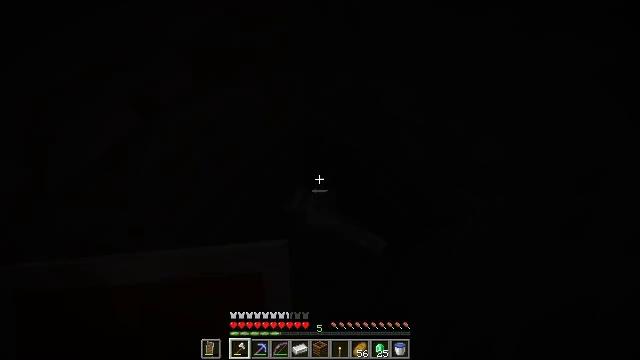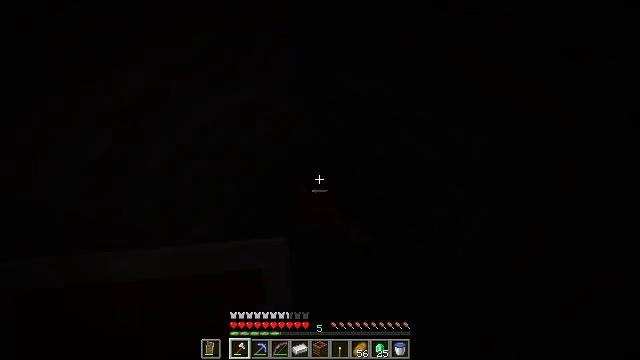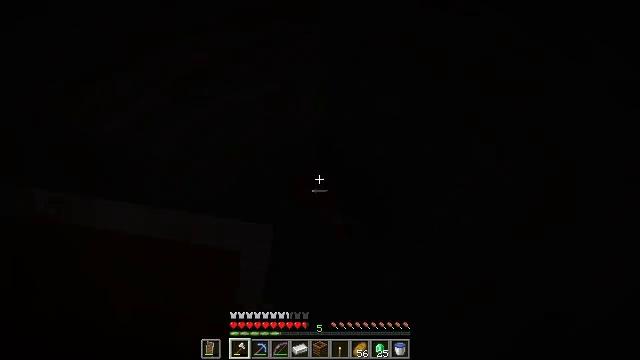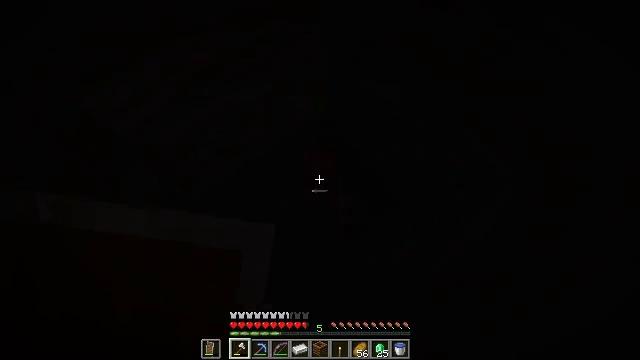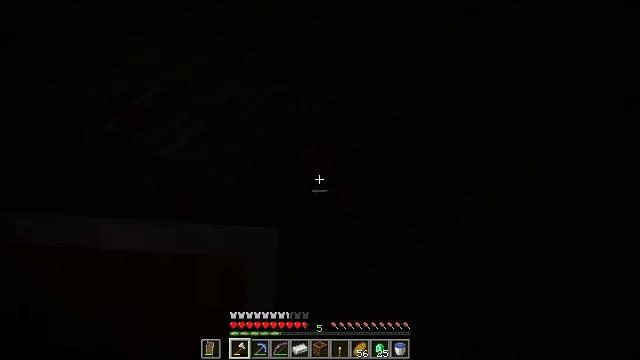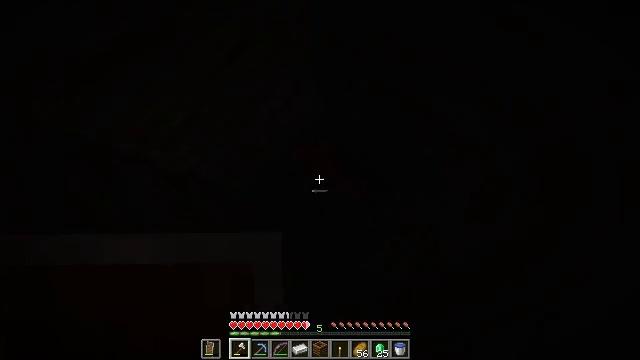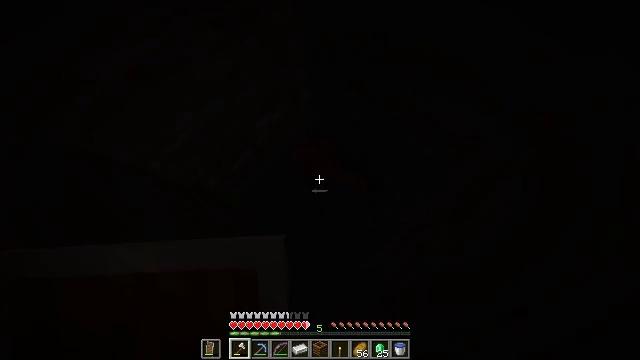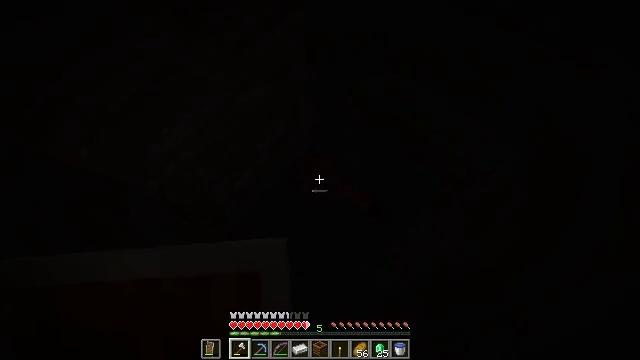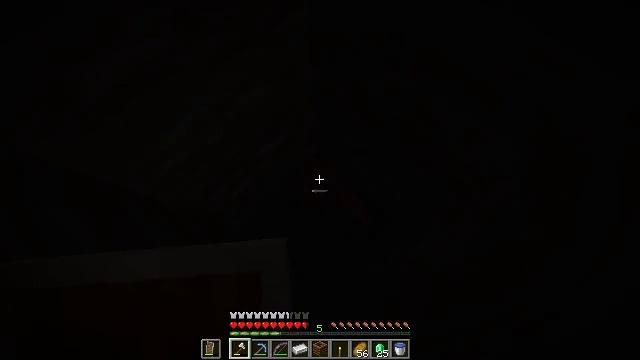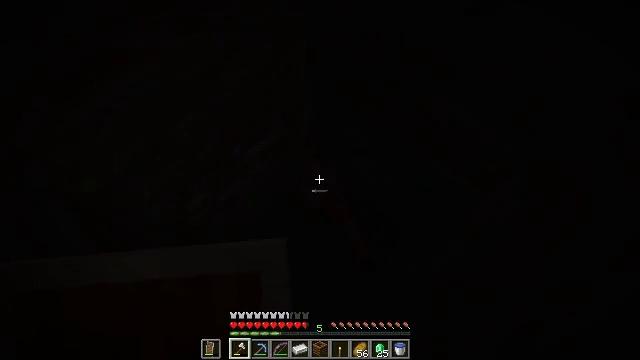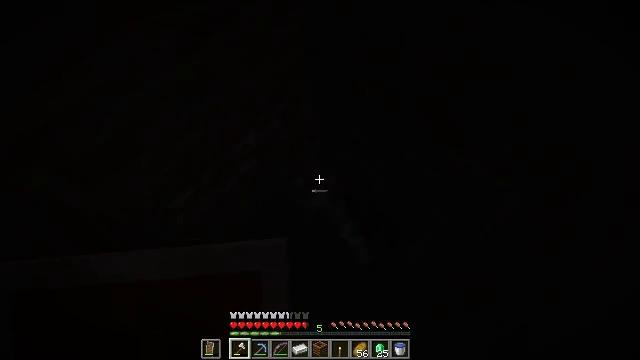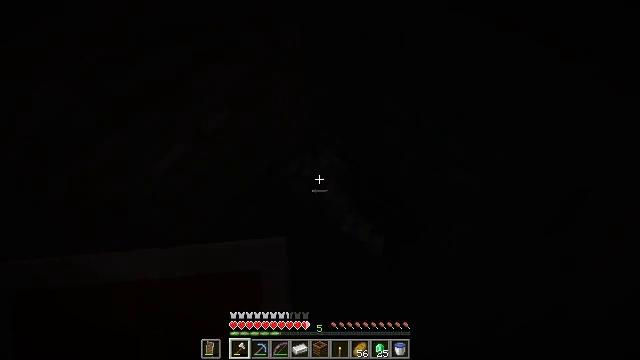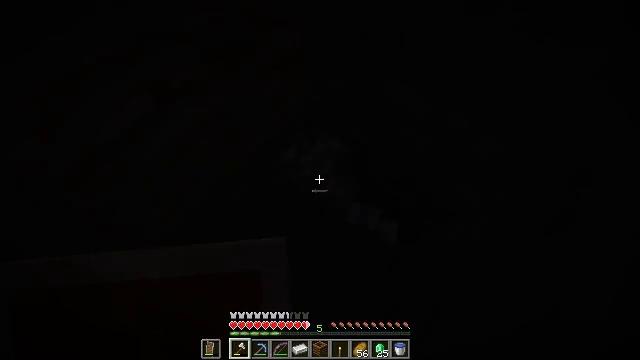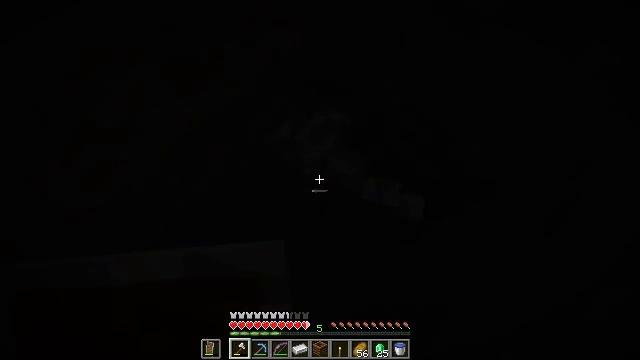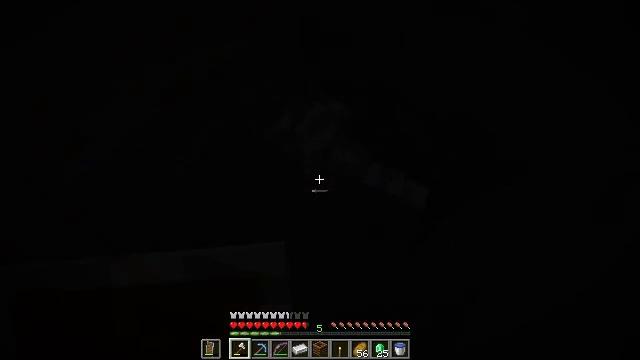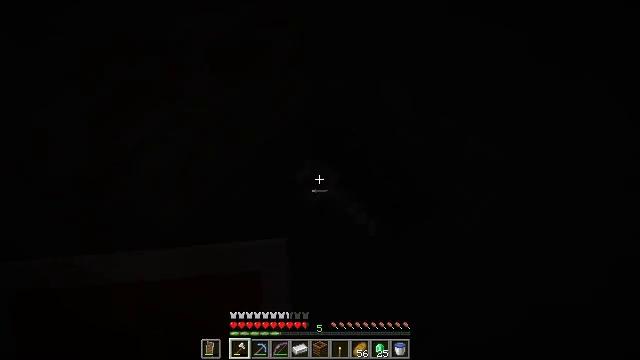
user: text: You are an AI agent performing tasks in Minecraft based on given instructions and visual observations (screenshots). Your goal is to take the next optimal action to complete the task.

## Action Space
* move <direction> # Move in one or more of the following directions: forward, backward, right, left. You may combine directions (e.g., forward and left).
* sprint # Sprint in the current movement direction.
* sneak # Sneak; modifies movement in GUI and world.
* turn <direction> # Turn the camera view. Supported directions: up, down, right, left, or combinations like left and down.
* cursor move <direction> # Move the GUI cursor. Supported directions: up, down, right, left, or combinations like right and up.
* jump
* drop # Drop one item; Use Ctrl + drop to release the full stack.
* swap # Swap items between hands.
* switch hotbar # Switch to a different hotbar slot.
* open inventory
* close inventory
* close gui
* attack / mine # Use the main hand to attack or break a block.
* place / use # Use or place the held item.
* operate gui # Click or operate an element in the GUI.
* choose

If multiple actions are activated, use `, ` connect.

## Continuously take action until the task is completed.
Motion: motion action
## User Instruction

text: Combat the silverfish.
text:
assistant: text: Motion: turn down, attack / mine, jump
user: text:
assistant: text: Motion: turn left and down, attack / mine, jump
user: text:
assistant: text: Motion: turn down, jump
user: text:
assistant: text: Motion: turn down, attack / mine, jump
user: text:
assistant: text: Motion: attack / mine, jump
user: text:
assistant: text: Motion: move back, attack / mine, jump
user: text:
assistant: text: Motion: move back, turn left and up, jump
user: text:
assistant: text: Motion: move back, turn left and up, jump
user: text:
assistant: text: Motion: turn up, jump
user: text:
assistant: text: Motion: turn up, jump
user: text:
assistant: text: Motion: attack / mine, jump
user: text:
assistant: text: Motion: attack / mine, jump
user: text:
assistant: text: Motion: attack / mine, jump
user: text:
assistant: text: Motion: turn down, jump
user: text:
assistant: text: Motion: turn down, jump
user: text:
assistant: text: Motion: attack / mine, jump